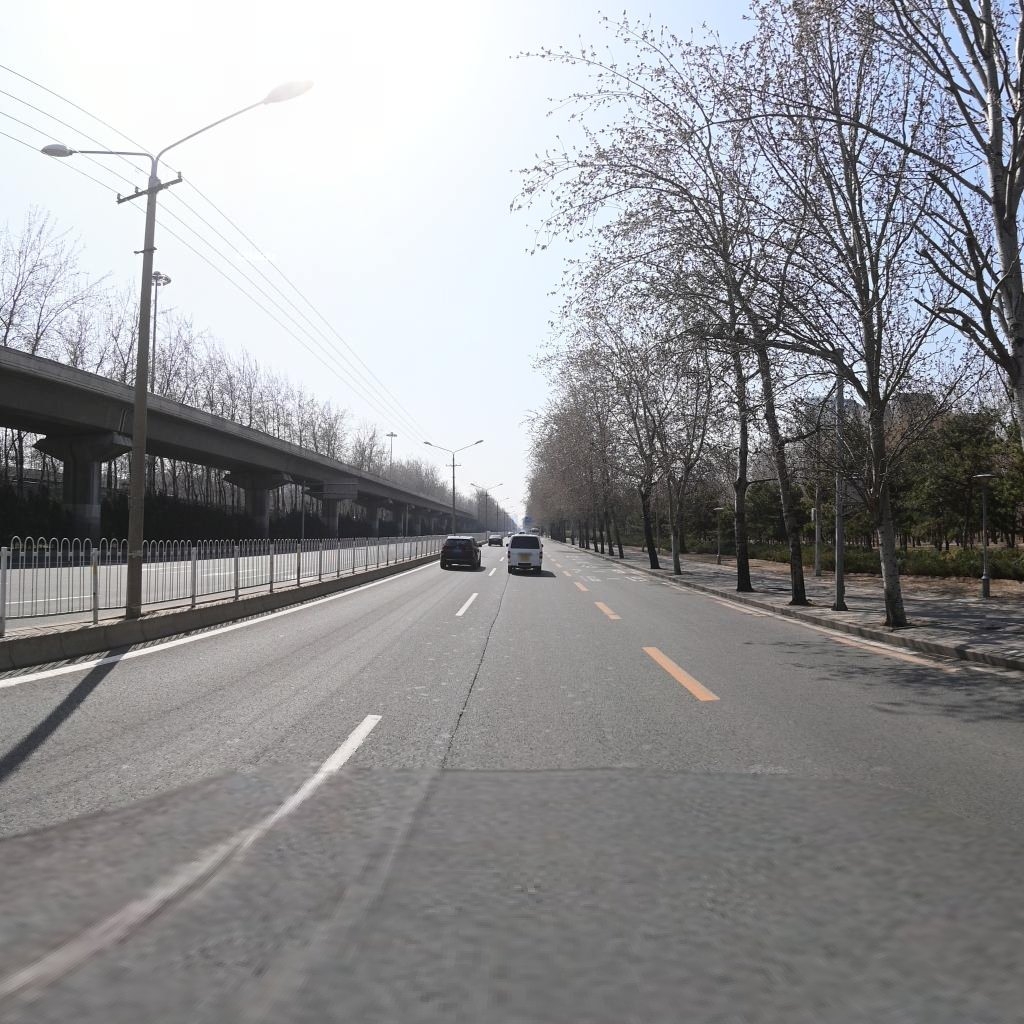
Region: Chaoyang
Road damage annotations: longitudinal crack